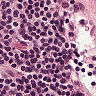
Metastatic tissue present: no